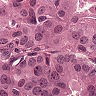
Metastatic tissue present: yes